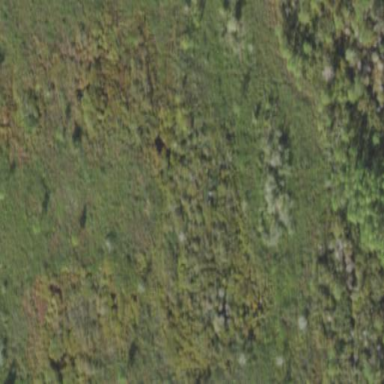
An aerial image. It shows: Swamp in wetland area.